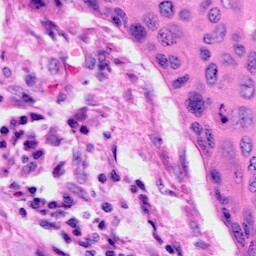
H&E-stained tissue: Cervix